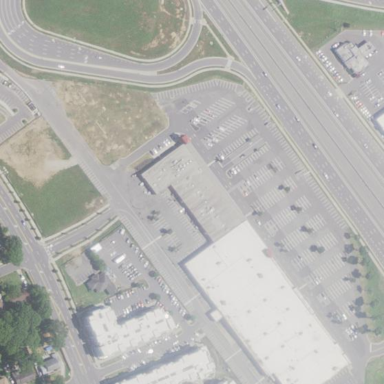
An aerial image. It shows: Retail building.